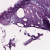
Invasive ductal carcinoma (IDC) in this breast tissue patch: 0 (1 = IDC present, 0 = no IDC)